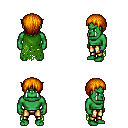
a pixel art fantasy rpg character, male body template, orc, green skin, green tattered cape, gold greaves, dark blonde plain hairstyle, four views (front, back, left, right), 2x2 character sprite sheet, small pixel art, hard edges, no anti-aliasing